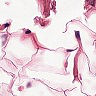
Metastatic tissue present: no